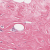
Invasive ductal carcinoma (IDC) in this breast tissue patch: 0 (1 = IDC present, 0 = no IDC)